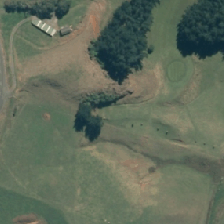
Land cover: urban_parkland